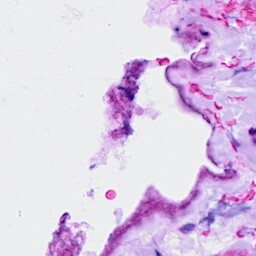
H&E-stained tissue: Ovarian